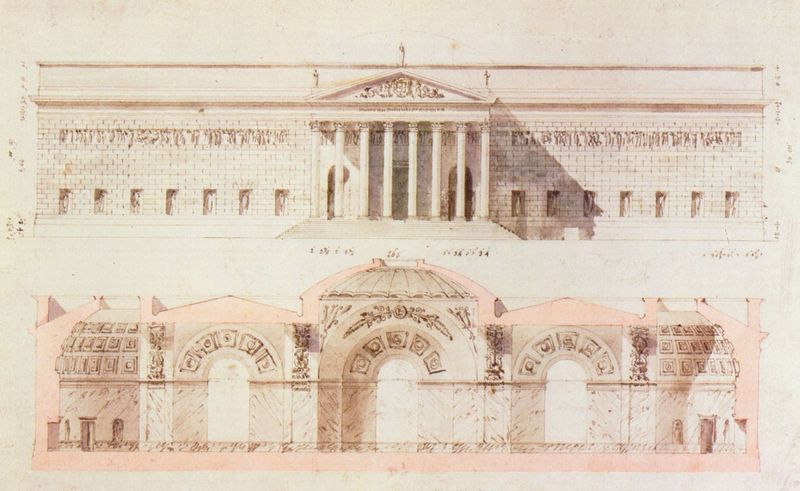
Titel: Glyptothek in München
Künstler: Leo von Klenze
Standort: München
Institution: Staatliche Graphische Sammlung
Schlagwörter: schatten, weiß, aquarell, dreieck, braun, fenster, licht, skizze, säule, säulen, tür, zeichnung, dach, gebäude, beige, architektur, steine, innen, klassizismus, rosa, rund, relief, schrift, ansicht, bogen, fassade, türen, studie, giebel, mauer, grafik, graphik, sepia, figuren, rundbogen, kuppel, treppe, stuck, stufe, stufen, bögen, eingang, laviert, außen, gewölbe, antike, kuppeln, münchen, palast, schnitt, stich, beschriftung, entwurf, architrav, arkaden, rom, fries, portal, rustika, sims, gesims, skulpturen, quader, risalit, statuen, ionisch, portikus, antik, rundbögen, plan, tempel, kasetten, kassetten, kassettendecke, museum, dorisch, querschnitt, rötel, bau, diese, eine, römisch, glyptothek, riss, federzeichnung, aufriss, tempelfront, nischen, maßstab, bauzeichnung, profanbau, fundament, säulenordnung, ordnung, öffentliches gebäude, freis, planung, pläne, anitke, antike architektur, pein, poritkus, längsbau, sind, glypothek, lassizismus, schatten fenster, bemaßt